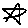
Label: star